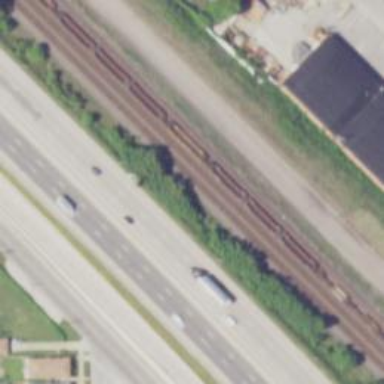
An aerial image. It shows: Railway siding for service.